Question: I am creating an IOS app and I want to show music player instance on the bottom of every view.
Like this image

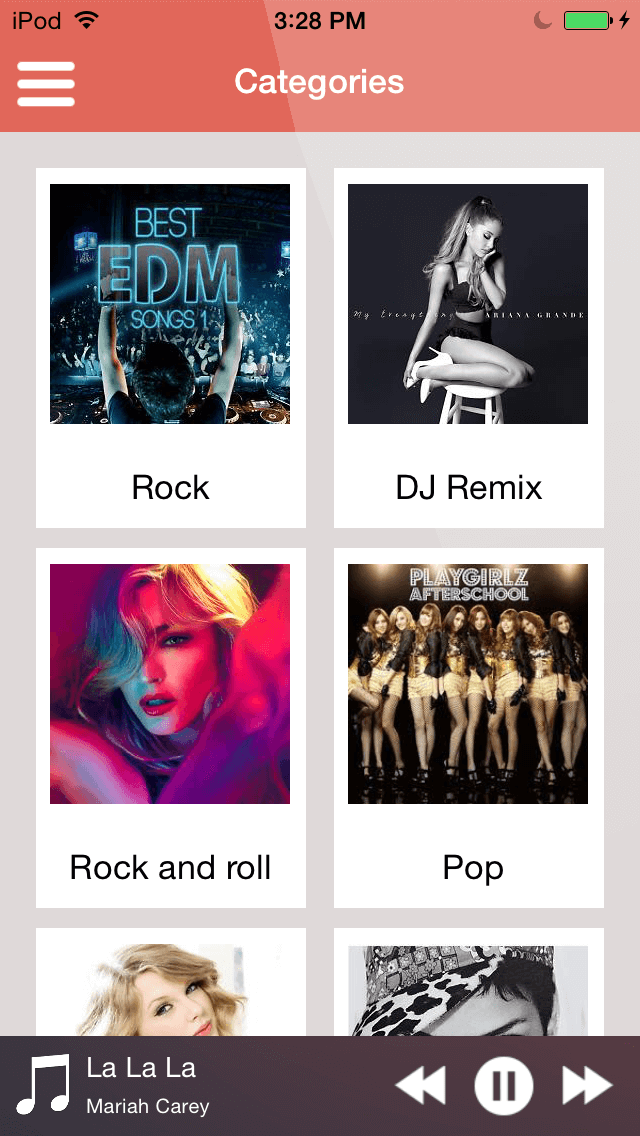
Answer: Take a base viewcontroller which will programatically create only bottom music player view, then extend all you viewcontroller from the base viewcontroller. thus all of your viewcontroller will get the same bottom play view.
Beware, all viewcontroller will different instance of the bottom view, you need to keep update all the bottom player view. A neat way to do that is using 'NSNotification'
Any change in the background image is listened by the @"backgroundImageChanged" 'NSNotification' named. Any 'NSNotification' fired inside the application is listened this observer and background image is changed accordingly.